Question: My view contains a form with 3 similar inputs:
'''
<input type="text" name="email1" />
<input type="text" name="email2" />
<input type="text" name="email3" />
'''
I added a callback to control that each textbox does not get the current session email.
'''
public function check_session_email($email){
if($this->session){
if ($this->session->userdata('email') != $email){
return TRUE;
}else{
$this->form_validation->set_message('check_session_email', 'You can't include your own email address.');
return FALSE;
}
}
}
'''
If I used the current session email, the error message displays twice (same thing with three).

Of course, that sounds logical ...but not very user-friendly. So my question is : how to include only one error message for a rule?
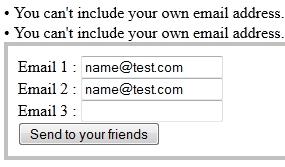
Answer: Your best option is to validate this outside of the Form Validation Library.
Controller method:
'''
// general validation rules
if( $this->input->post('email1') == $this->session->userdata('email') || $this->input->post('email2') == $this->session->userdata('email') || $this->input->post('email3') == $this->session->userdata('email') )
{
$data['own_mail_error'] = true;
}
if ($this->form_validation->run() == FALSE || isset($data['own_mail_error']))
{
$this->load->view('myform', $data);
}
else
{
$this->load->view('formsuccess');
}
'''
And your view:
'''
<?php echo validation_errors(); ?>
<?php if(isset($own_mail_error)): ?>
<p>You can't include your own email address.</p>
<?php endif; ?>
'''